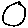
Label: circle